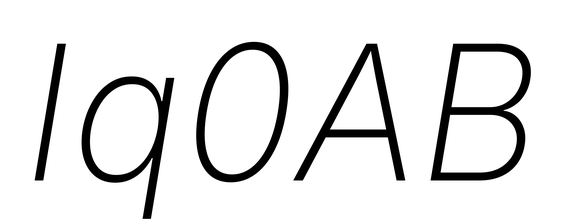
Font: Inter-Italic_ExtraLight_Italic